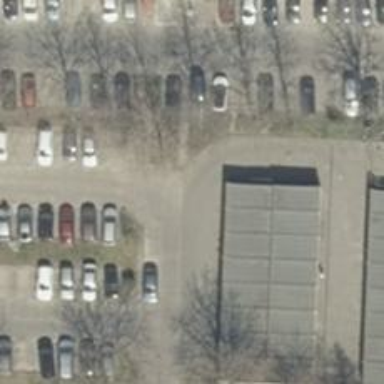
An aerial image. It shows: Parking aisle with concrete surface.